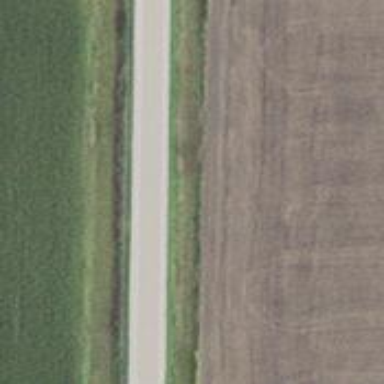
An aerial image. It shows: Tertiary road with asphalt surface.